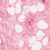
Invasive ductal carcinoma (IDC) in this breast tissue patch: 0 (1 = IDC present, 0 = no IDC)